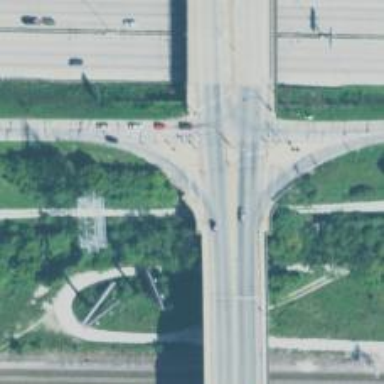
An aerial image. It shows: Viaduct bridge over marked crossing on footway.